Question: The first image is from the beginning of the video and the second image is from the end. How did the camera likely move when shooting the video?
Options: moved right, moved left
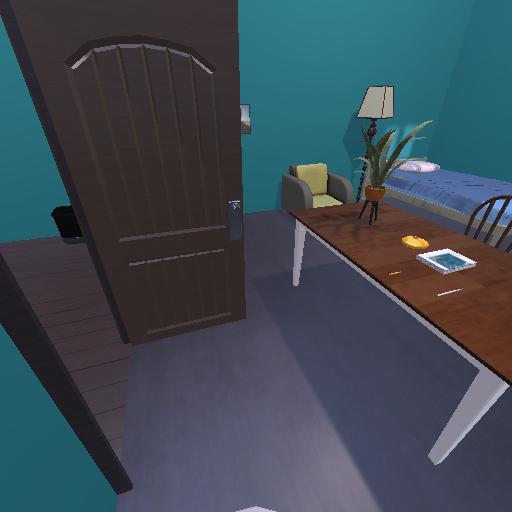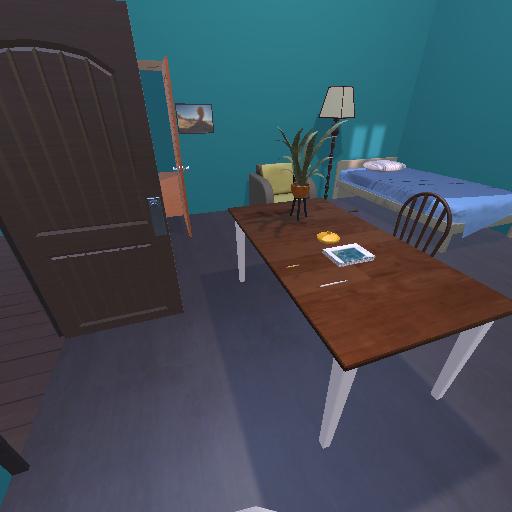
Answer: moved right